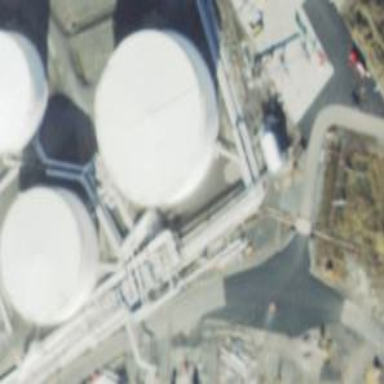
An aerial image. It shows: Storage tank building.